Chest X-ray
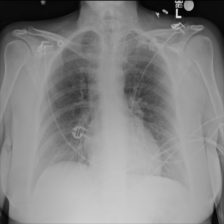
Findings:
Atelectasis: negative
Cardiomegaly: negative
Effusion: negative
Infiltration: negative
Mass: negative
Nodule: negative
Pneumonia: negative
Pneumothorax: negative
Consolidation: negative
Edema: negative
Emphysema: negative
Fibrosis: negative
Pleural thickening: negative
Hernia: negative